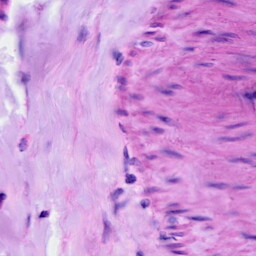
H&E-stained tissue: Ovarian